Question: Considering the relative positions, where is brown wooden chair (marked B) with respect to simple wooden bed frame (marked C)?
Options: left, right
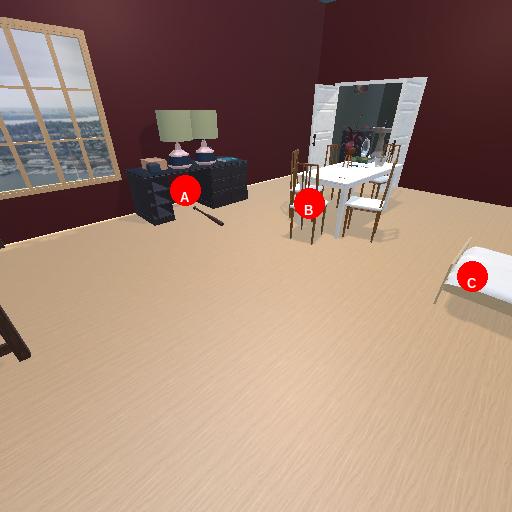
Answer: left